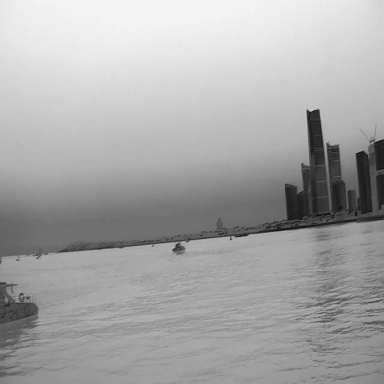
There is a bulk_carrier in the infrared image.